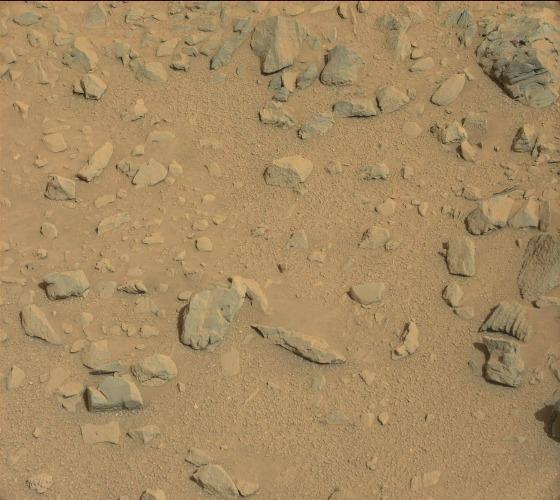
Terrain classes present: Gravel / Sand / Soil, Rock, Shadow